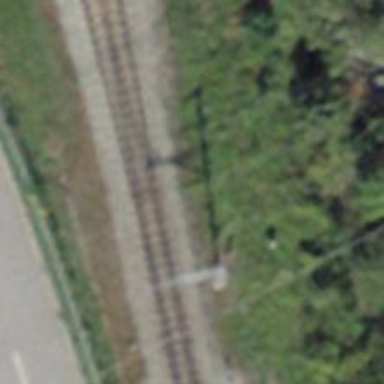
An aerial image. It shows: Railway switch.